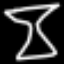
Label: hourglass